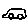
Label: car